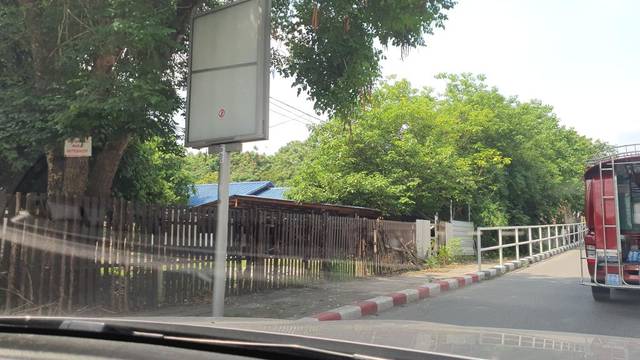
Region: Thailand
Coordinates: 18.794, 99.001